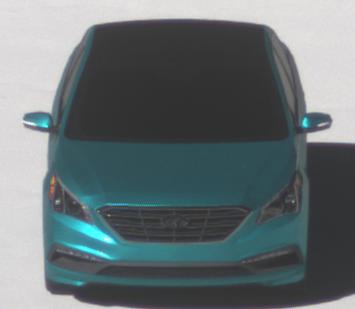
Make: Hyundai
Model: Sonata
Detailed model: Gen. 7
Model produced from: 2015
Model produced until: 2017
Doors: 4
Color: blue
Road condition: dry road
Daytime: morning or afternoon
Contrast: high contrast